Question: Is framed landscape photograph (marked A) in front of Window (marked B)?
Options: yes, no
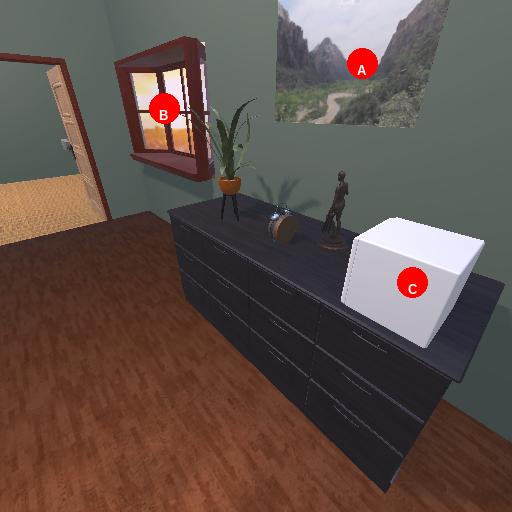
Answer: yes